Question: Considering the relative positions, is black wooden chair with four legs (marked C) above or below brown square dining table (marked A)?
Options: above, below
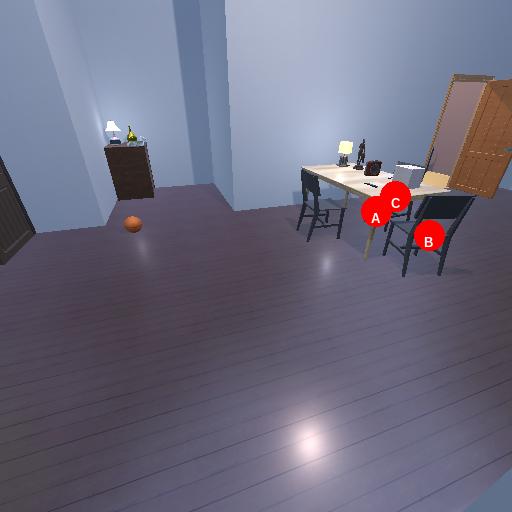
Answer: above